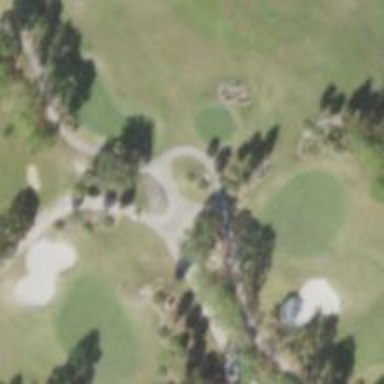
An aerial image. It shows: Path designated for golf carts.